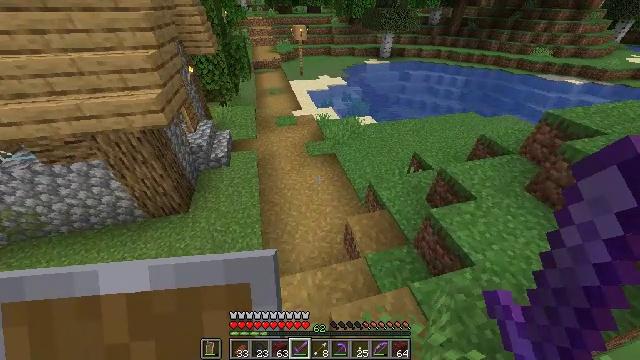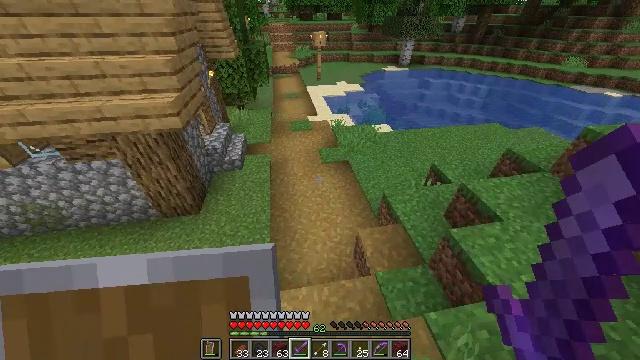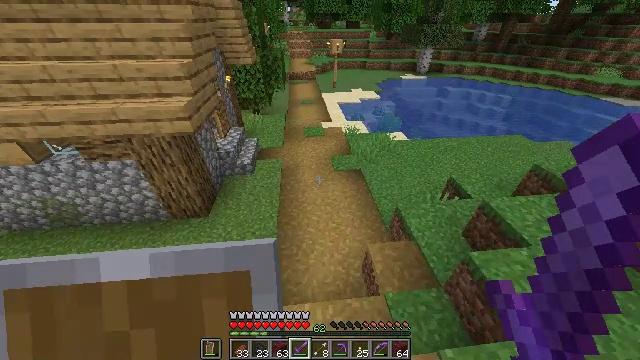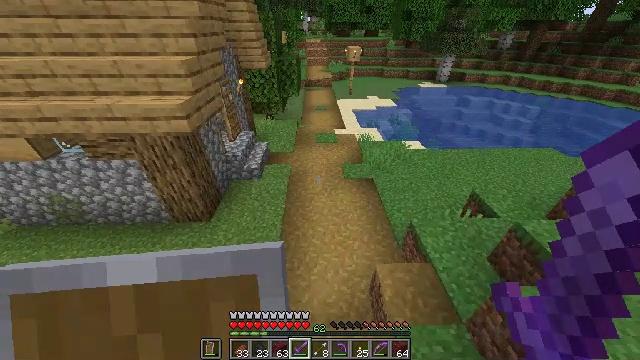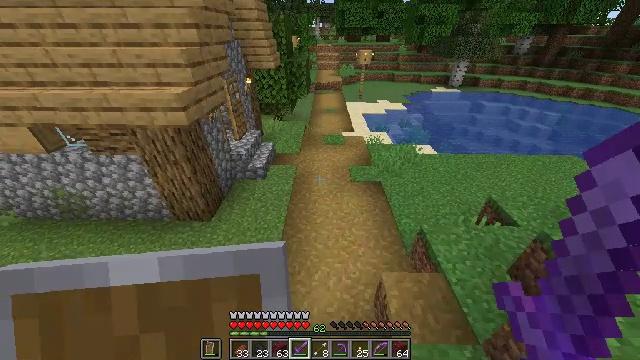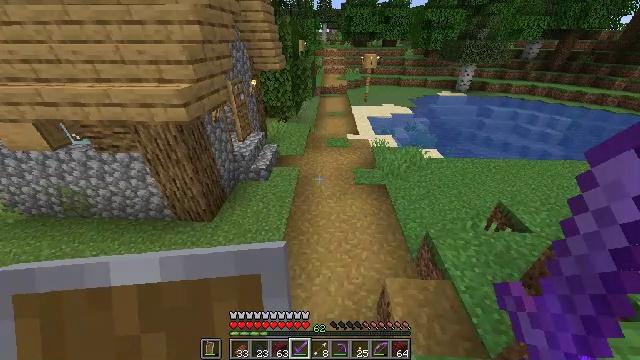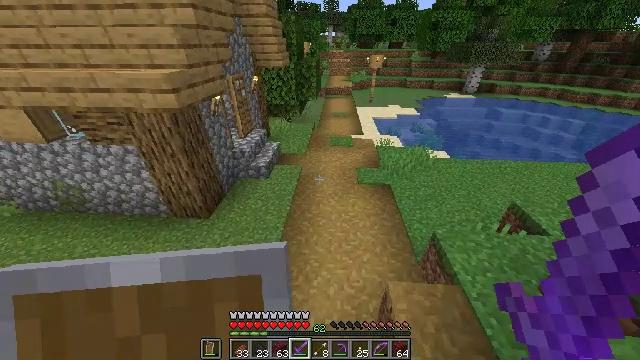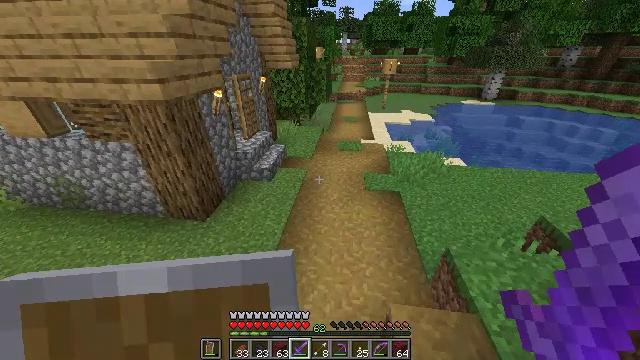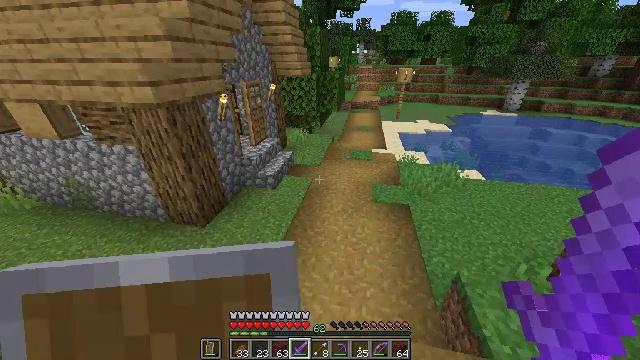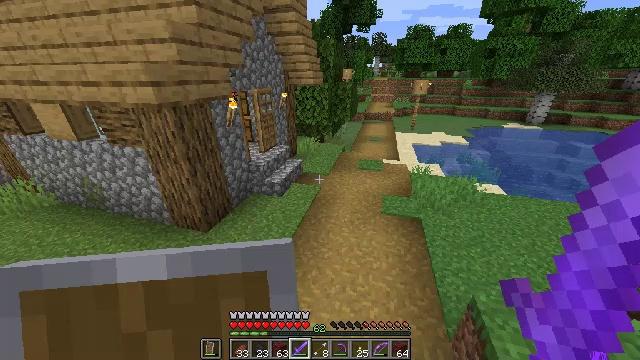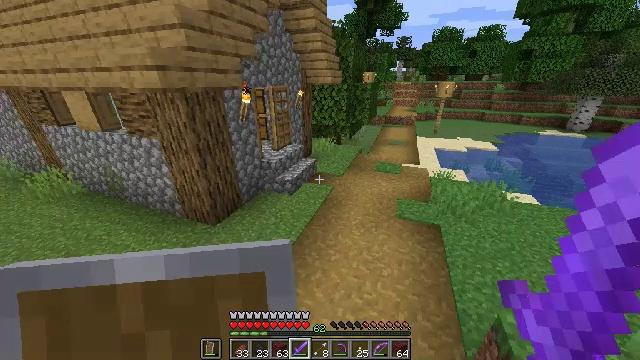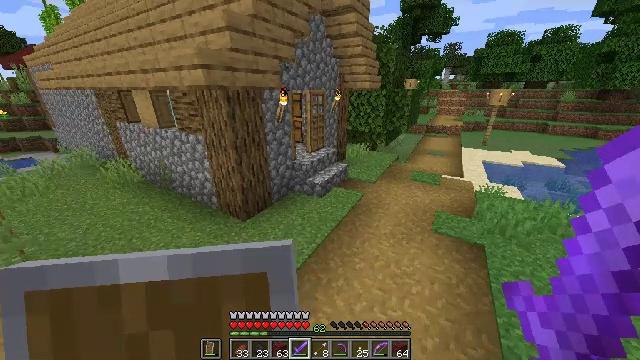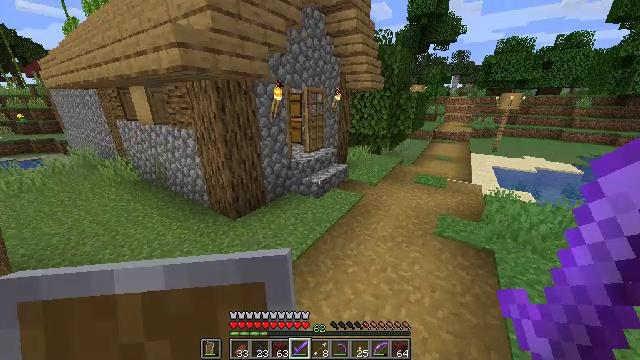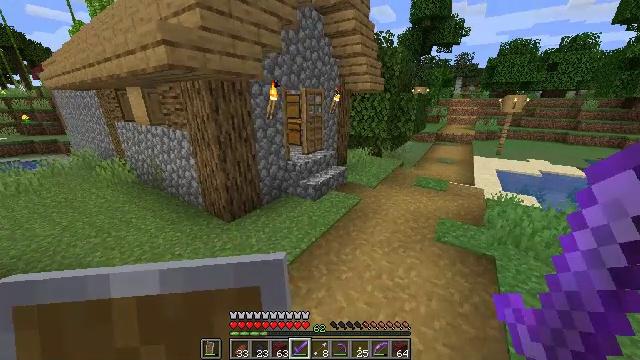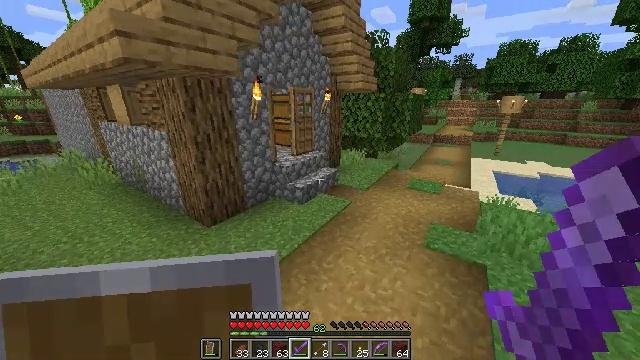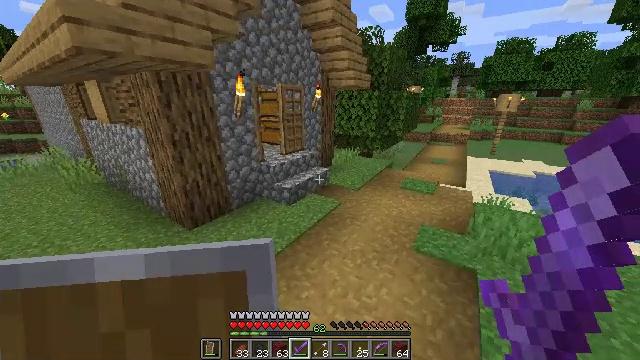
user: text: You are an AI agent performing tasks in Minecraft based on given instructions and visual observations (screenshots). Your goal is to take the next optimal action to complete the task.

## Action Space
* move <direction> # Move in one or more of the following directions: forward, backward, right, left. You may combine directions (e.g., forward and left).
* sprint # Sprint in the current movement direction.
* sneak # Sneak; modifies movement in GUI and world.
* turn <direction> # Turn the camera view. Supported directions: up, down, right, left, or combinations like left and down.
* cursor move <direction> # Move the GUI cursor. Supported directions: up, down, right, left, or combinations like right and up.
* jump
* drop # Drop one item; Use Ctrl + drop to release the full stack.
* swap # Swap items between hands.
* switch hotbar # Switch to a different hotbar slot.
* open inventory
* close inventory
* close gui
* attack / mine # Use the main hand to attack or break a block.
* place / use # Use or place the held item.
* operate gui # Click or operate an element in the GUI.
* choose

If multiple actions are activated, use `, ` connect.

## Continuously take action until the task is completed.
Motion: motion action
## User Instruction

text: Combine blaze powder and ender pearl to create an ender eye.
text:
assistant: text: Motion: move forward, turn left and up
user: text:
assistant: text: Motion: move forward and move right, turn left and up
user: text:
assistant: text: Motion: move forward and move right, turn left and up
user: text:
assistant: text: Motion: move forward and move right, turn left and up
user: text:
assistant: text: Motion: move forward and move right, turn left and up
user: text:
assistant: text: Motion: move forward and move right, turn left
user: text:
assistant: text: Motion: move forward and move right, turn left and up
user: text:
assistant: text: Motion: move forward and move right, turn left and up
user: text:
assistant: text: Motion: move forward and move right, turn left and up
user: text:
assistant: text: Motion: move forward and move right, turn left and up
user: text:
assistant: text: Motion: move forward and move right, turn left and up
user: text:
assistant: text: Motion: move forward and move right, turn left and up
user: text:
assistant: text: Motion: move forward and move right
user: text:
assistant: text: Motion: move forward and move right
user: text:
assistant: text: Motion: move forward and move right
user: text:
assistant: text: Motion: move forward and move right, turn right
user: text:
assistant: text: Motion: move forward and move right
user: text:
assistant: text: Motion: move forward and move right, turn left
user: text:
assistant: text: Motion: move forward and move right, turn left
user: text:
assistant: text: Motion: move forward and move right, turn left and up
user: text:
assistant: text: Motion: move forward and move right, turn left and up
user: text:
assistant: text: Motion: move forward and move right, turn left
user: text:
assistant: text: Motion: move forward and move right, turn left
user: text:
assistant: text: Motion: move forward and move right, turn left
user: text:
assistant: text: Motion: move forward and move right, turn left
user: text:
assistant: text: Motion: move forward and move right, turn left
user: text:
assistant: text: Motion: move forward and move right, turn left
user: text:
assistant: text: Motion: move forward and move right, turn left and up
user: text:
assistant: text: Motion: move forward, turn left and up
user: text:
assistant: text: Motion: move forward, turn left